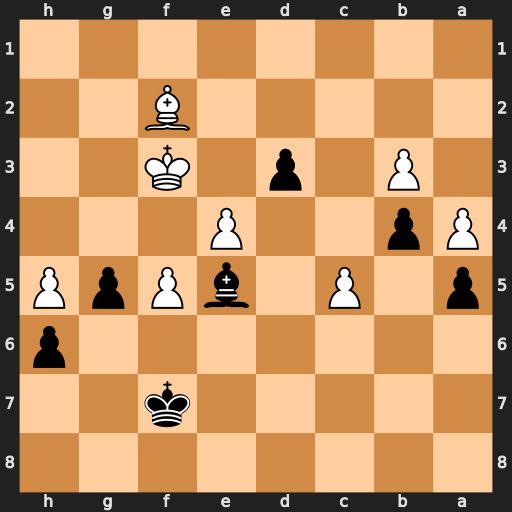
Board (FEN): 8/5k2/7p/p1P1bPpP/Pp2P3/1P1p1K2/5B2/8
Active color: b
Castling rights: -
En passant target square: -
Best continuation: g4+ Ke3 Bd4+ Kxd3 Bxf2